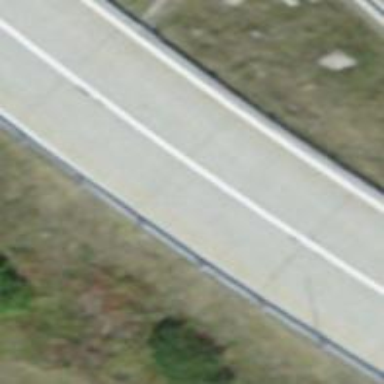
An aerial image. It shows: Concrete primary highway.